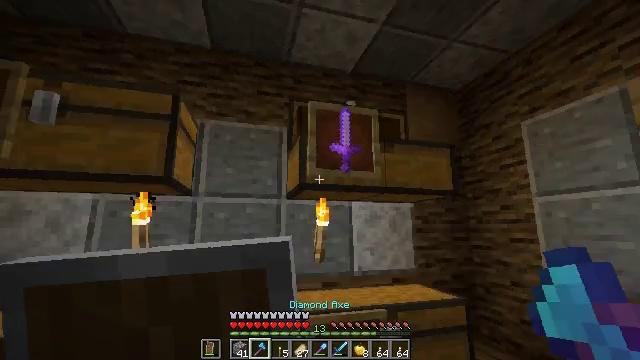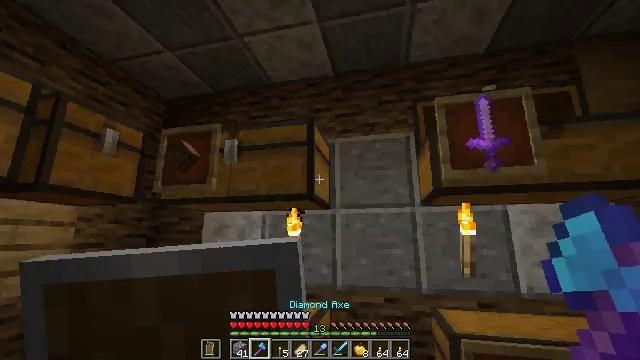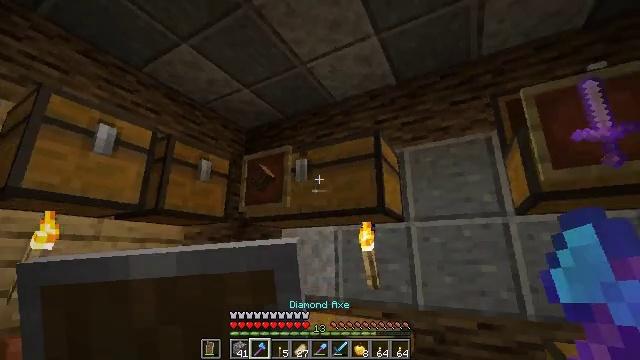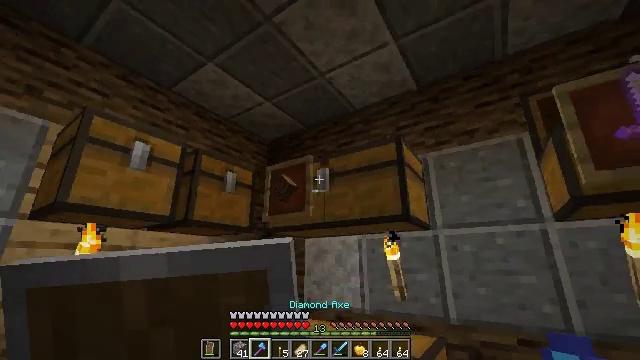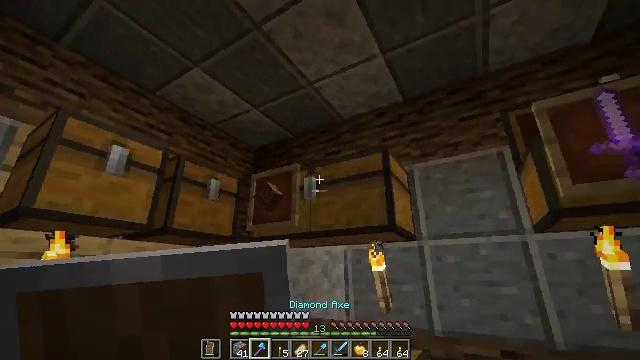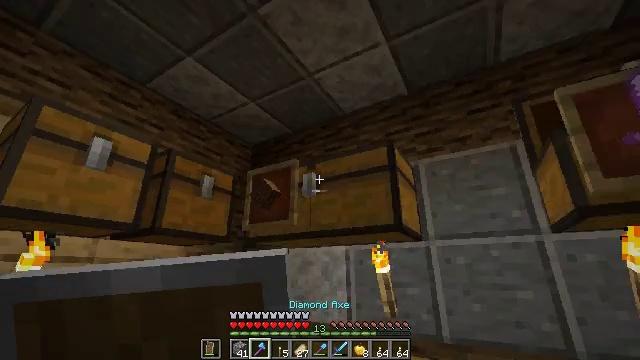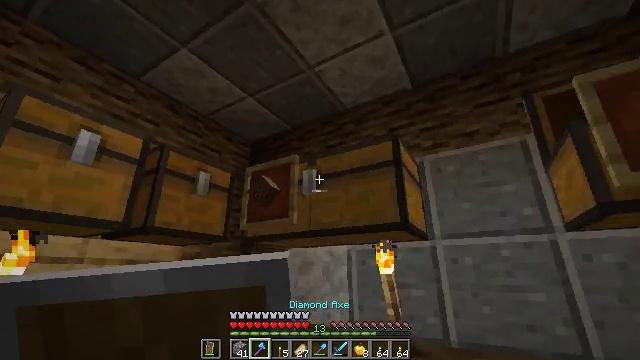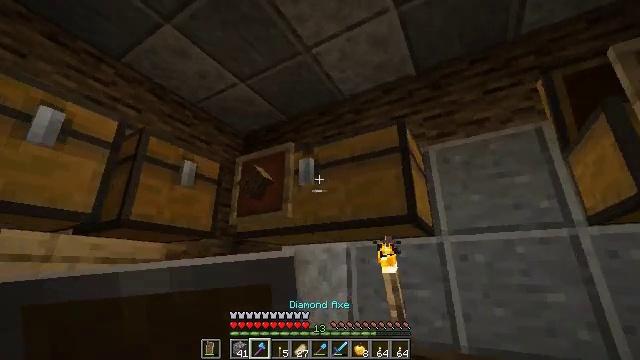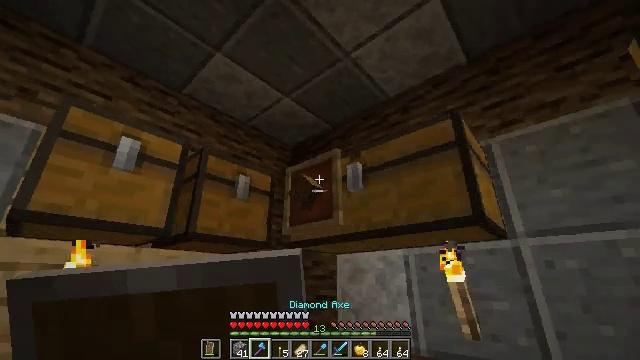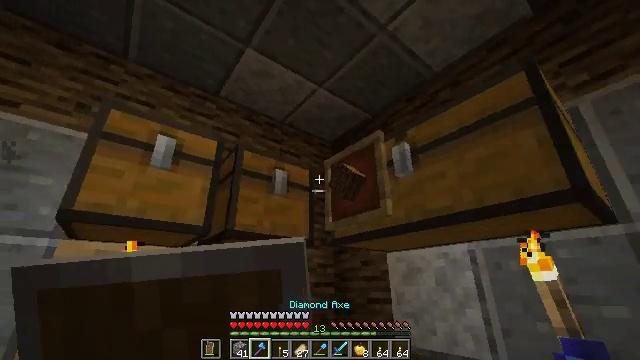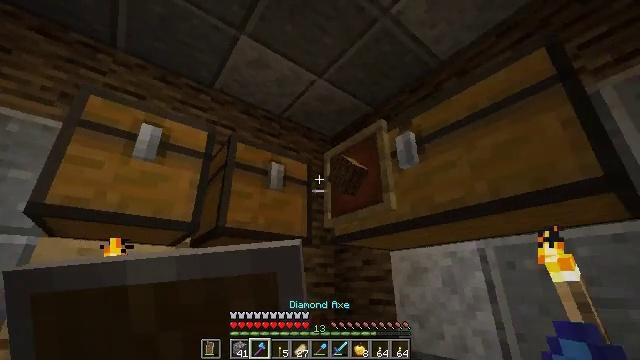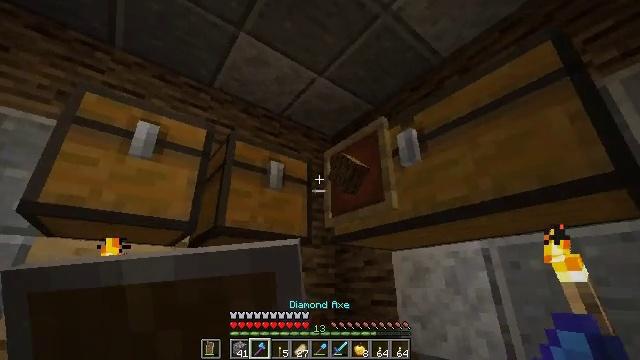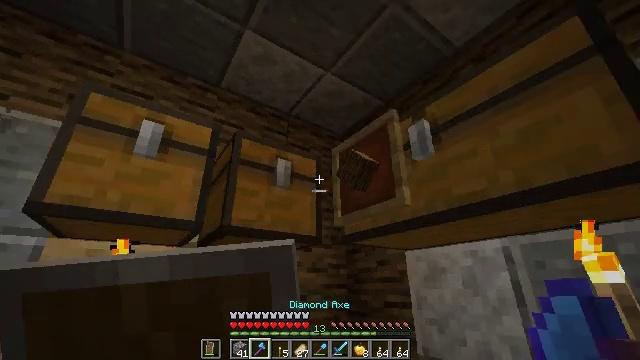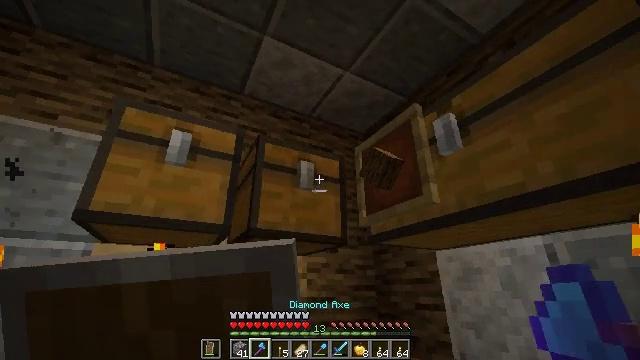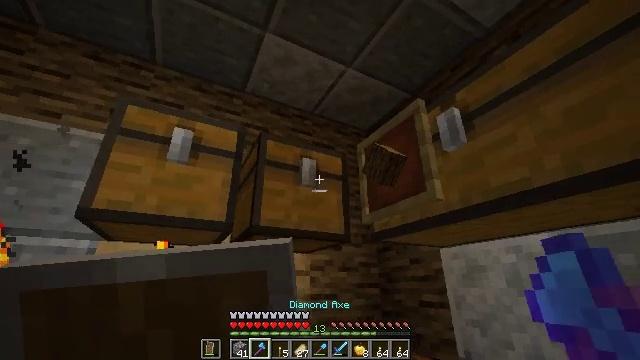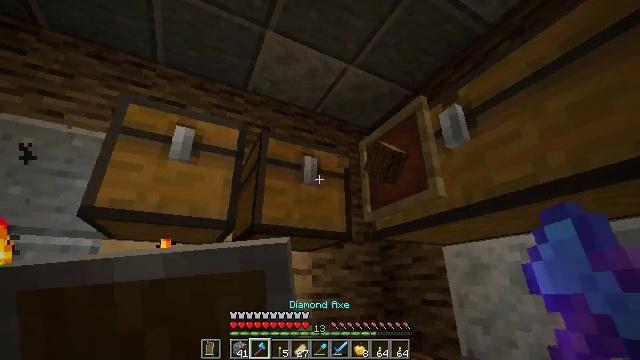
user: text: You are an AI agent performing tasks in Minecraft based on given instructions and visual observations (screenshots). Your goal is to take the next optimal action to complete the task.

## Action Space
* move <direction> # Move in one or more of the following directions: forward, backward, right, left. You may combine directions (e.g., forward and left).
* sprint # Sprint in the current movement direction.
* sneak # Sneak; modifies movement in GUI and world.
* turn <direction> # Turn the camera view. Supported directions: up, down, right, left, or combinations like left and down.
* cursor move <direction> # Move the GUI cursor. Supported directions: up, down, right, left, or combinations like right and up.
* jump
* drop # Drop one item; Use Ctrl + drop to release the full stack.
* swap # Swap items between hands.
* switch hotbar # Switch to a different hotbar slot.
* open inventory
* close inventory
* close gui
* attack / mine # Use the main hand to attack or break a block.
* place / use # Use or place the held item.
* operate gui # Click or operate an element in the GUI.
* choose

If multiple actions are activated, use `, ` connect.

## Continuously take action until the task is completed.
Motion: motion action
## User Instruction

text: Reclaim the chest into your inventory.
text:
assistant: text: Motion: turn left and up
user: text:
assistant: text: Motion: turn left and up
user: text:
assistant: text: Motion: turn left and up
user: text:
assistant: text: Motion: move forward, turn right and up
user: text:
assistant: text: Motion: move forward
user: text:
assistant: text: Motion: move forward
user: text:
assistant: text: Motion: move forward, turn right
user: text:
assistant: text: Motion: move forward, turn left and up
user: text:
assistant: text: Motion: move forward, turn left
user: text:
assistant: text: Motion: no_op
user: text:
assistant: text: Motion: no_op
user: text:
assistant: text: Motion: turn left
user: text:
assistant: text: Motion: turn left
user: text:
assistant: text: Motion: no_op
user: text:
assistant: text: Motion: attack / mine
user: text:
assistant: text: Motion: attack / mine
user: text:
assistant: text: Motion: attack / mine
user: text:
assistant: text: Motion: attack / mine
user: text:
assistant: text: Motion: attack / mine
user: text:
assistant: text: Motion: attack / mine
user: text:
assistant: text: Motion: attack / mine
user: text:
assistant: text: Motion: attack / mine
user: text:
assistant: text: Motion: attack / mine
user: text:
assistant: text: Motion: attack / mine
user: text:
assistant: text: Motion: move forward, attack / mine
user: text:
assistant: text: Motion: move forward, attack / mine
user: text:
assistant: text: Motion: move forward, attack / mine
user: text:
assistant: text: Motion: move forward, attack / mine
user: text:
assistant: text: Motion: attack / mine